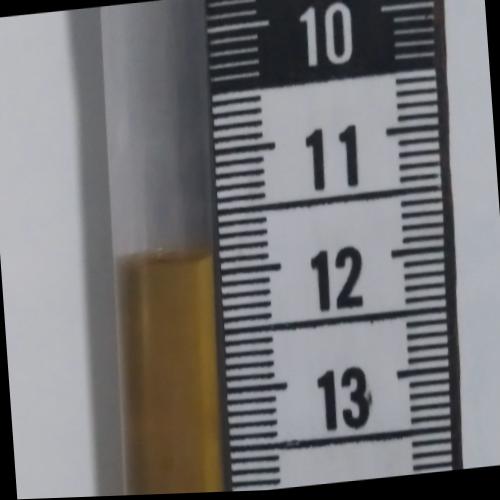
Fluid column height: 11.8 cm